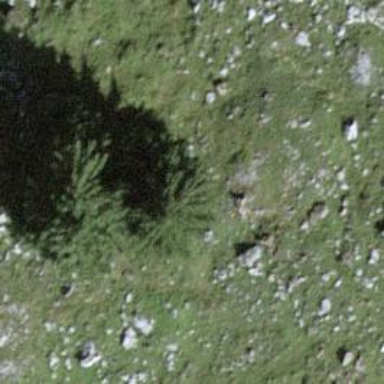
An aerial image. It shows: Evergreen tree with needle-leaved leaves.